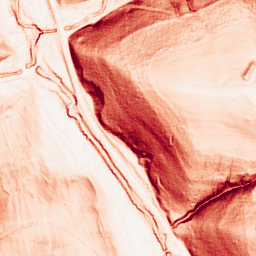
Category: morphological
Decomposition family: morphological_square
Decomposition parameters: operation: gradient
size: 3
Upsampling method: regularized
Upsampling parameters: scale: 4
lambda_reg: 0.01
Upsampling scale: 4